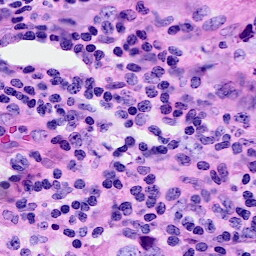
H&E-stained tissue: Breast